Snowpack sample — Buffalo Mountain, Silverthorne, Colorado, USA (2/22/26, 2:02 PM MST)
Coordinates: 39.622, -106.113
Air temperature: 33 °F
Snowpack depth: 63 cm
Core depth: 50 cm
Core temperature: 26.6 °F
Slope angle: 11°, slope face: 116°
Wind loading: low
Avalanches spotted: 0
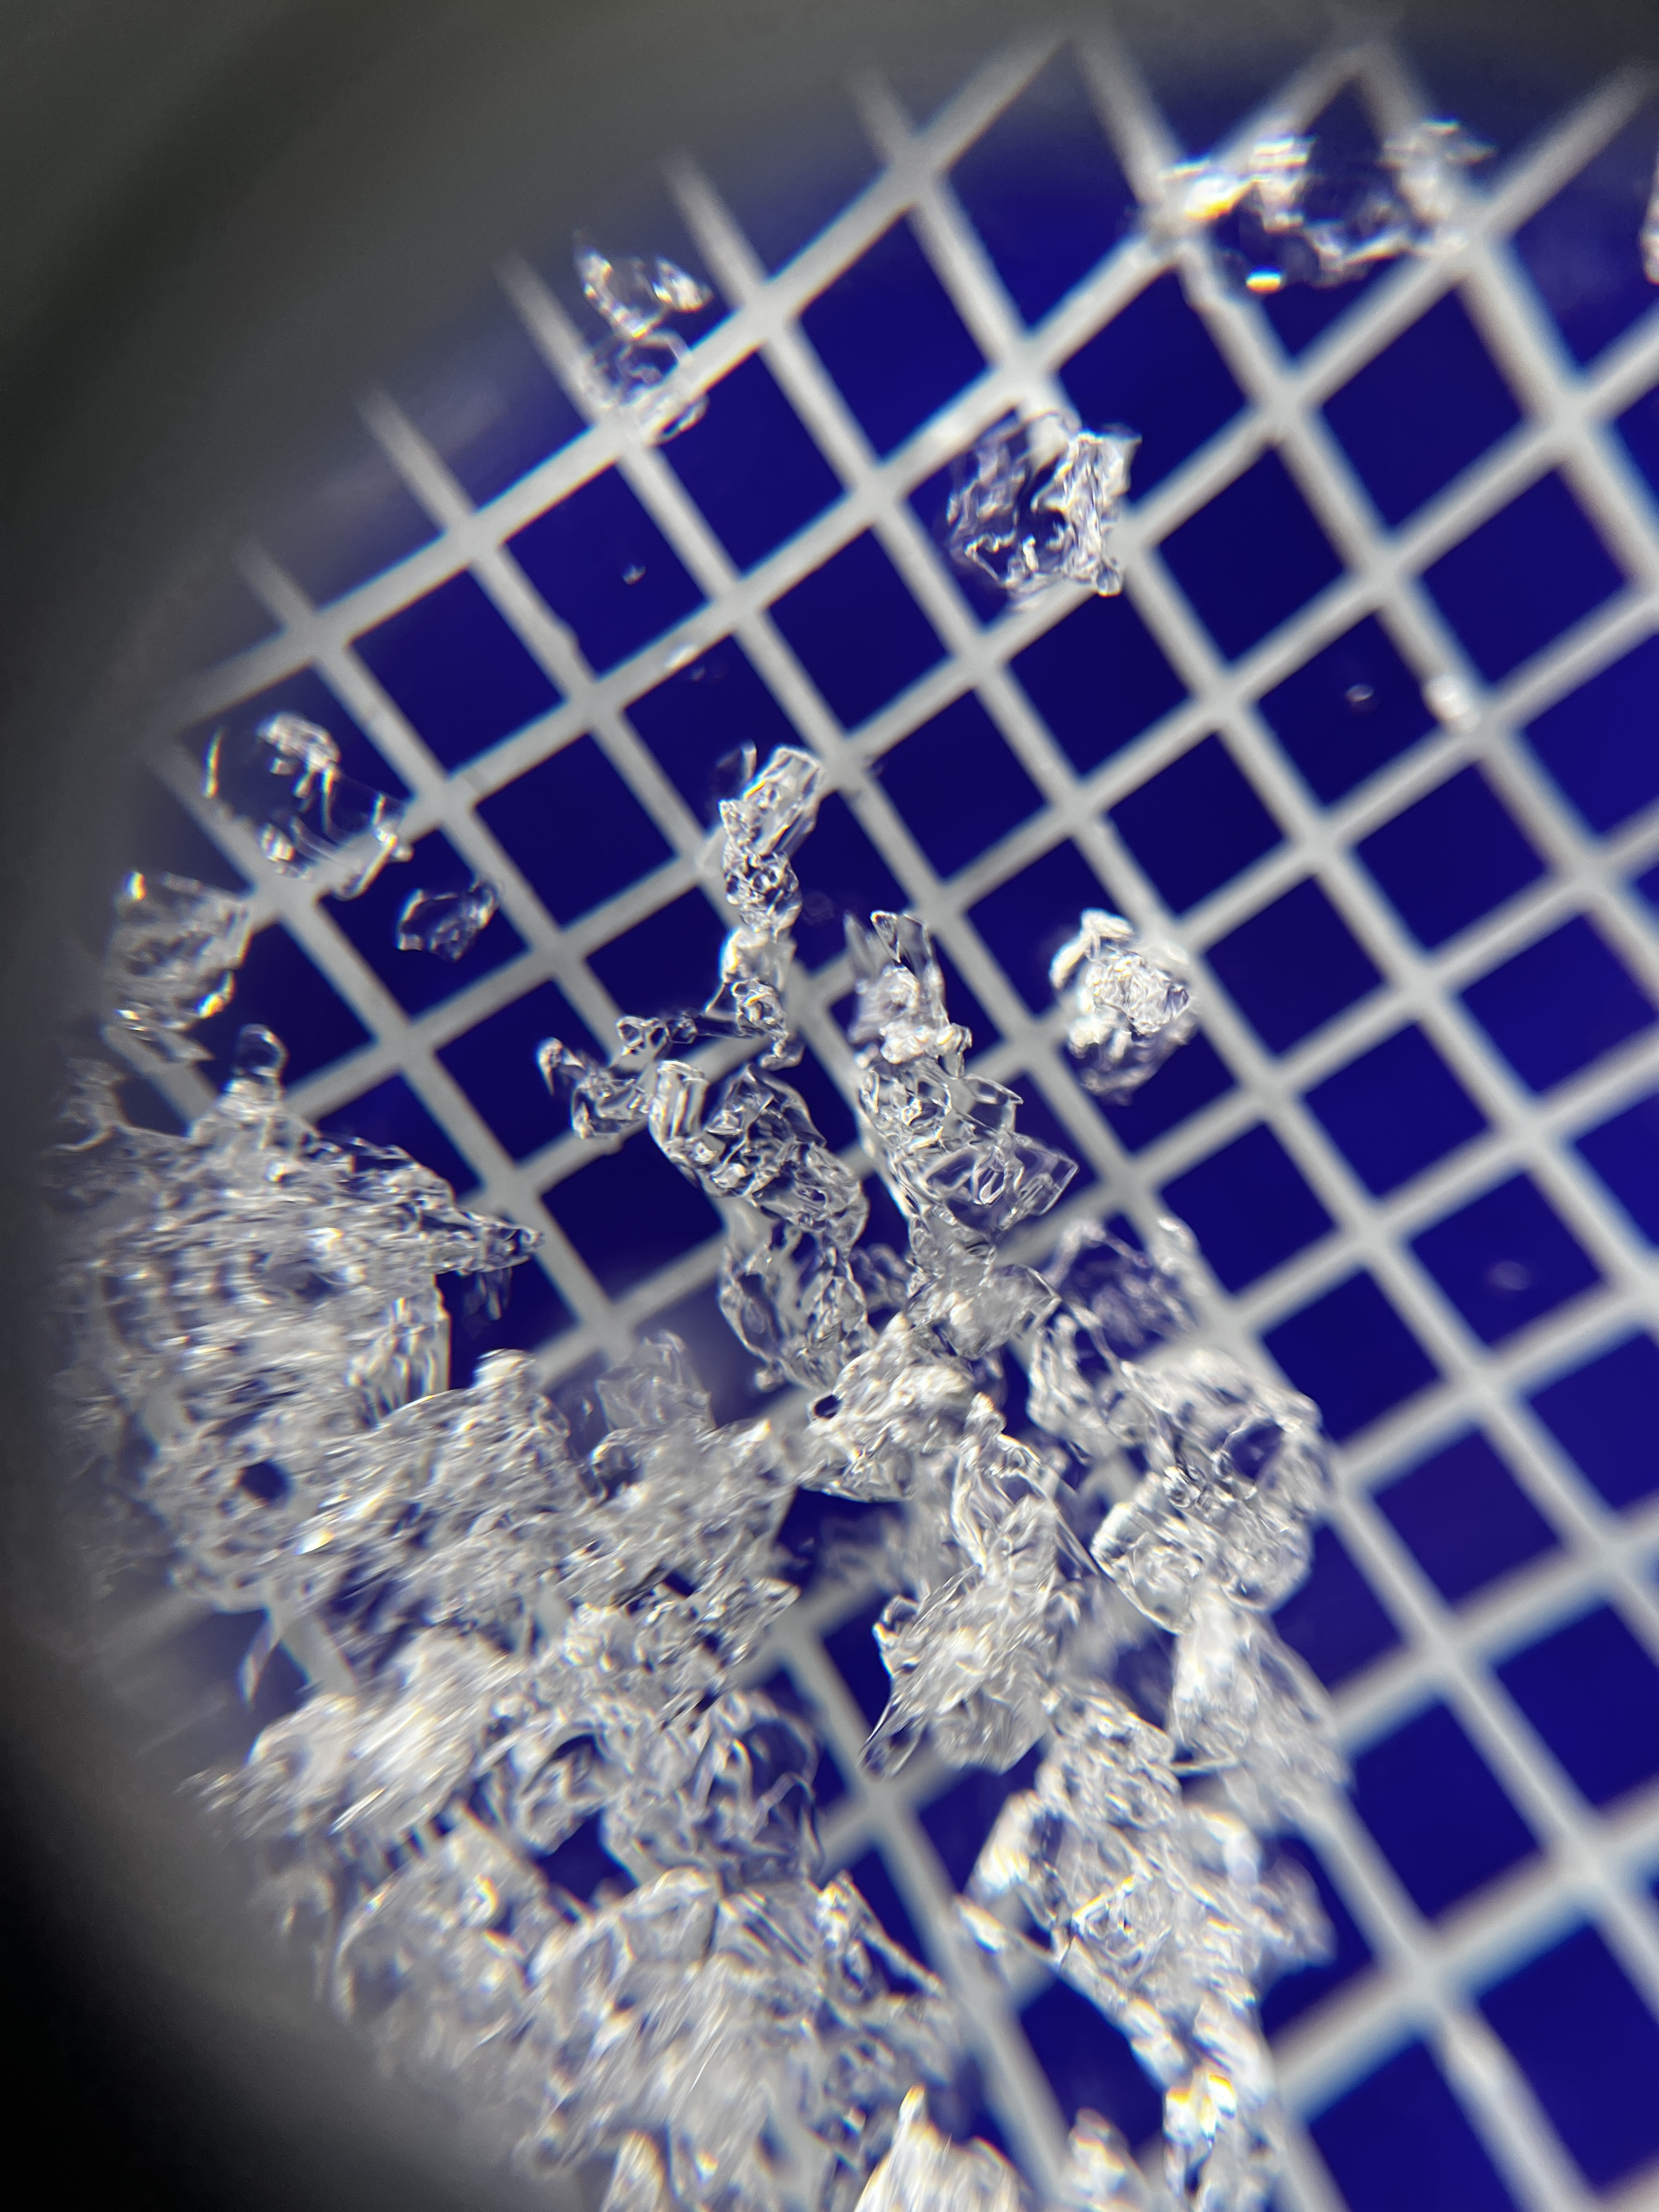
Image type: magnified_profile
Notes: In a firebreak similar to site 1, minimal wind loading with no spotted avalanches (not many faces in view though)